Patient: sex F, age 48
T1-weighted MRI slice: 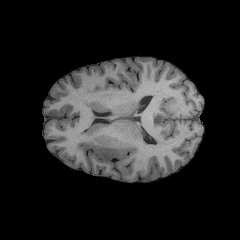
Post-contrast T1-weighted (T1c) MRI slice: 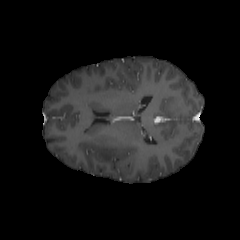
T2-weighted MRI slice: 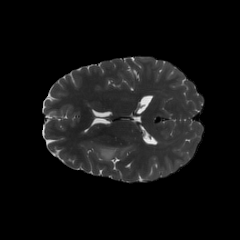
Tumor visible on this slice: yes
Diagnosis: Astrocytoma, IDH-mutant
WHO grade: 2